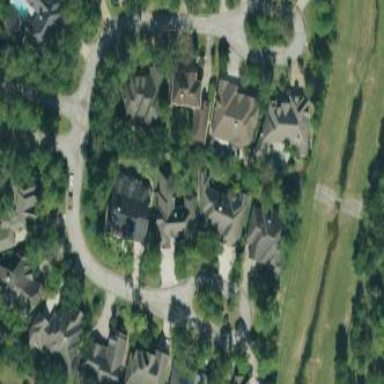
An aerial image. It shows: Residential neighbourhood.